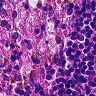
Metastatic tissue present: no